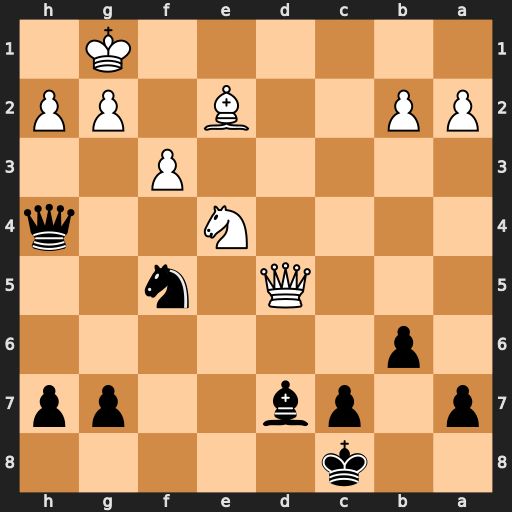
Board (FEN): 2k5/p1pb2pp/1p6/3Q1n2/4N2q/5P2/PP2B1PP/6K1
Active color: b
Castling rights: -
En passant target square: -
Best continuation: Qe1+ Bf1 Qxf1+ Kxf1 Ne3+ Kf2 Nxd5